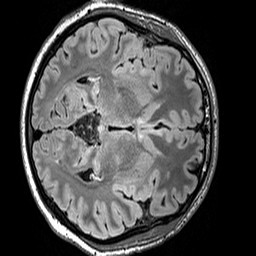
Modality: FLAIR
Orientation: axial
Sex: male
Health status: ill
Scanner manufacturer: siemens
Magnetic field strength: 3 T
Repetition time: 5 s
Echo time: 0.388 s